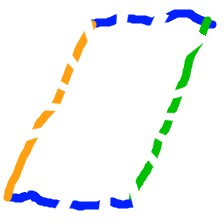
Shape: parallelogram